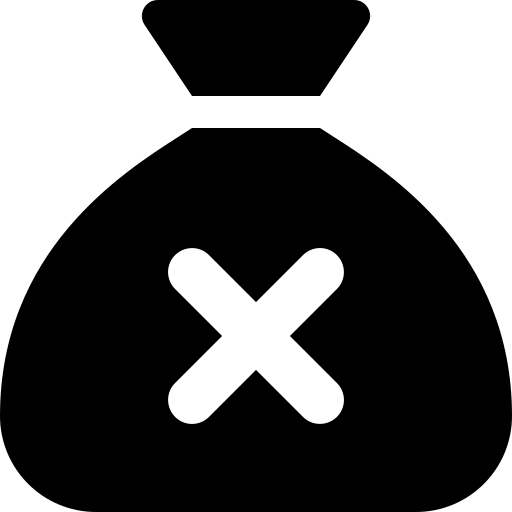
Tags: icon, FontAwesome, fa-icon, solid, sack, xmark